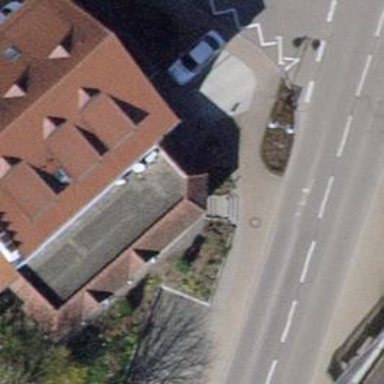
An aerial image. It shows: Pharmacy.